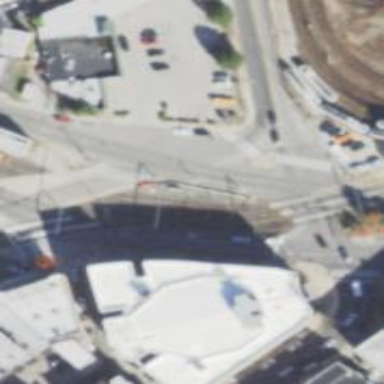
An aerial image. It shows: Tram railway yard with electrified contact lines.